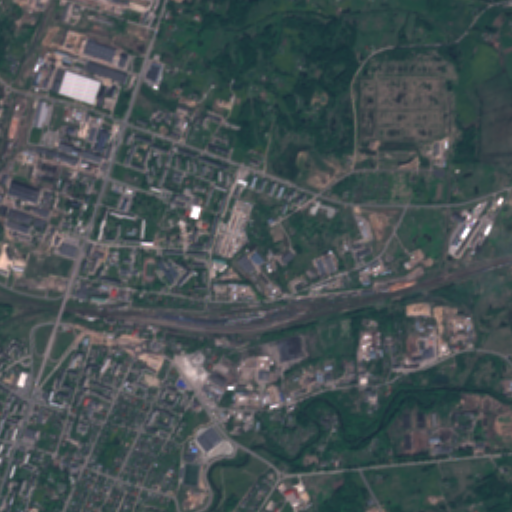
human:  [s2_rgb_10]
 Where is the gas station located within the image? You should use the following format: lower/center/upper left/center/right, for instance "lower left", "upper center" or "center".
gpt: The gas station is located in the lower left of the image.
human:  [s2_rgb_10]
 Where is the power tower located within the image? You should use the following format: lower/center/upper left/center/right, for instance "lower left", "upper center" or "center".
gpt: The power tower is located in the upper left of the image.
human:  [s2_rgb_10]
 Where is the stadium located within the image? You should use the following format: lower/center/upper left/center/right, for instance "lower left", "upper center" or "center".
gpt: The stadium is located in the center left of the image.
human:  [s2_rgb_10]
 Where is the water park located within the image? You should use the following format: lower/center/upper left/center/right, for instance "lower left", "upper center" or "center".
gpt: The water park is located in the lower center of the image.
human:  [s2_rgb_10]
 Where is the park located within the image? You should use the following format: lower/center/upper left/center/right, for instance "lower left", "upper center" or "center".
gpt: There is no park in the image.